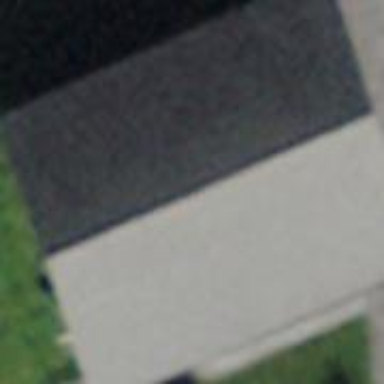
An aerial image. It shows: Garage building.